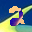
Label: 2